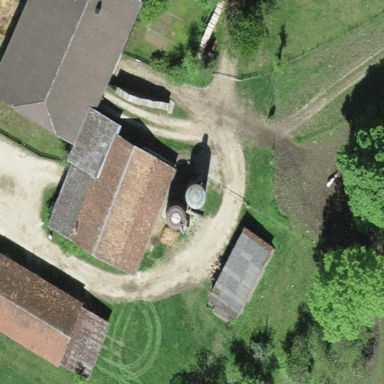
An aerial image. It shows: Farmyard area.